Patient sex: M
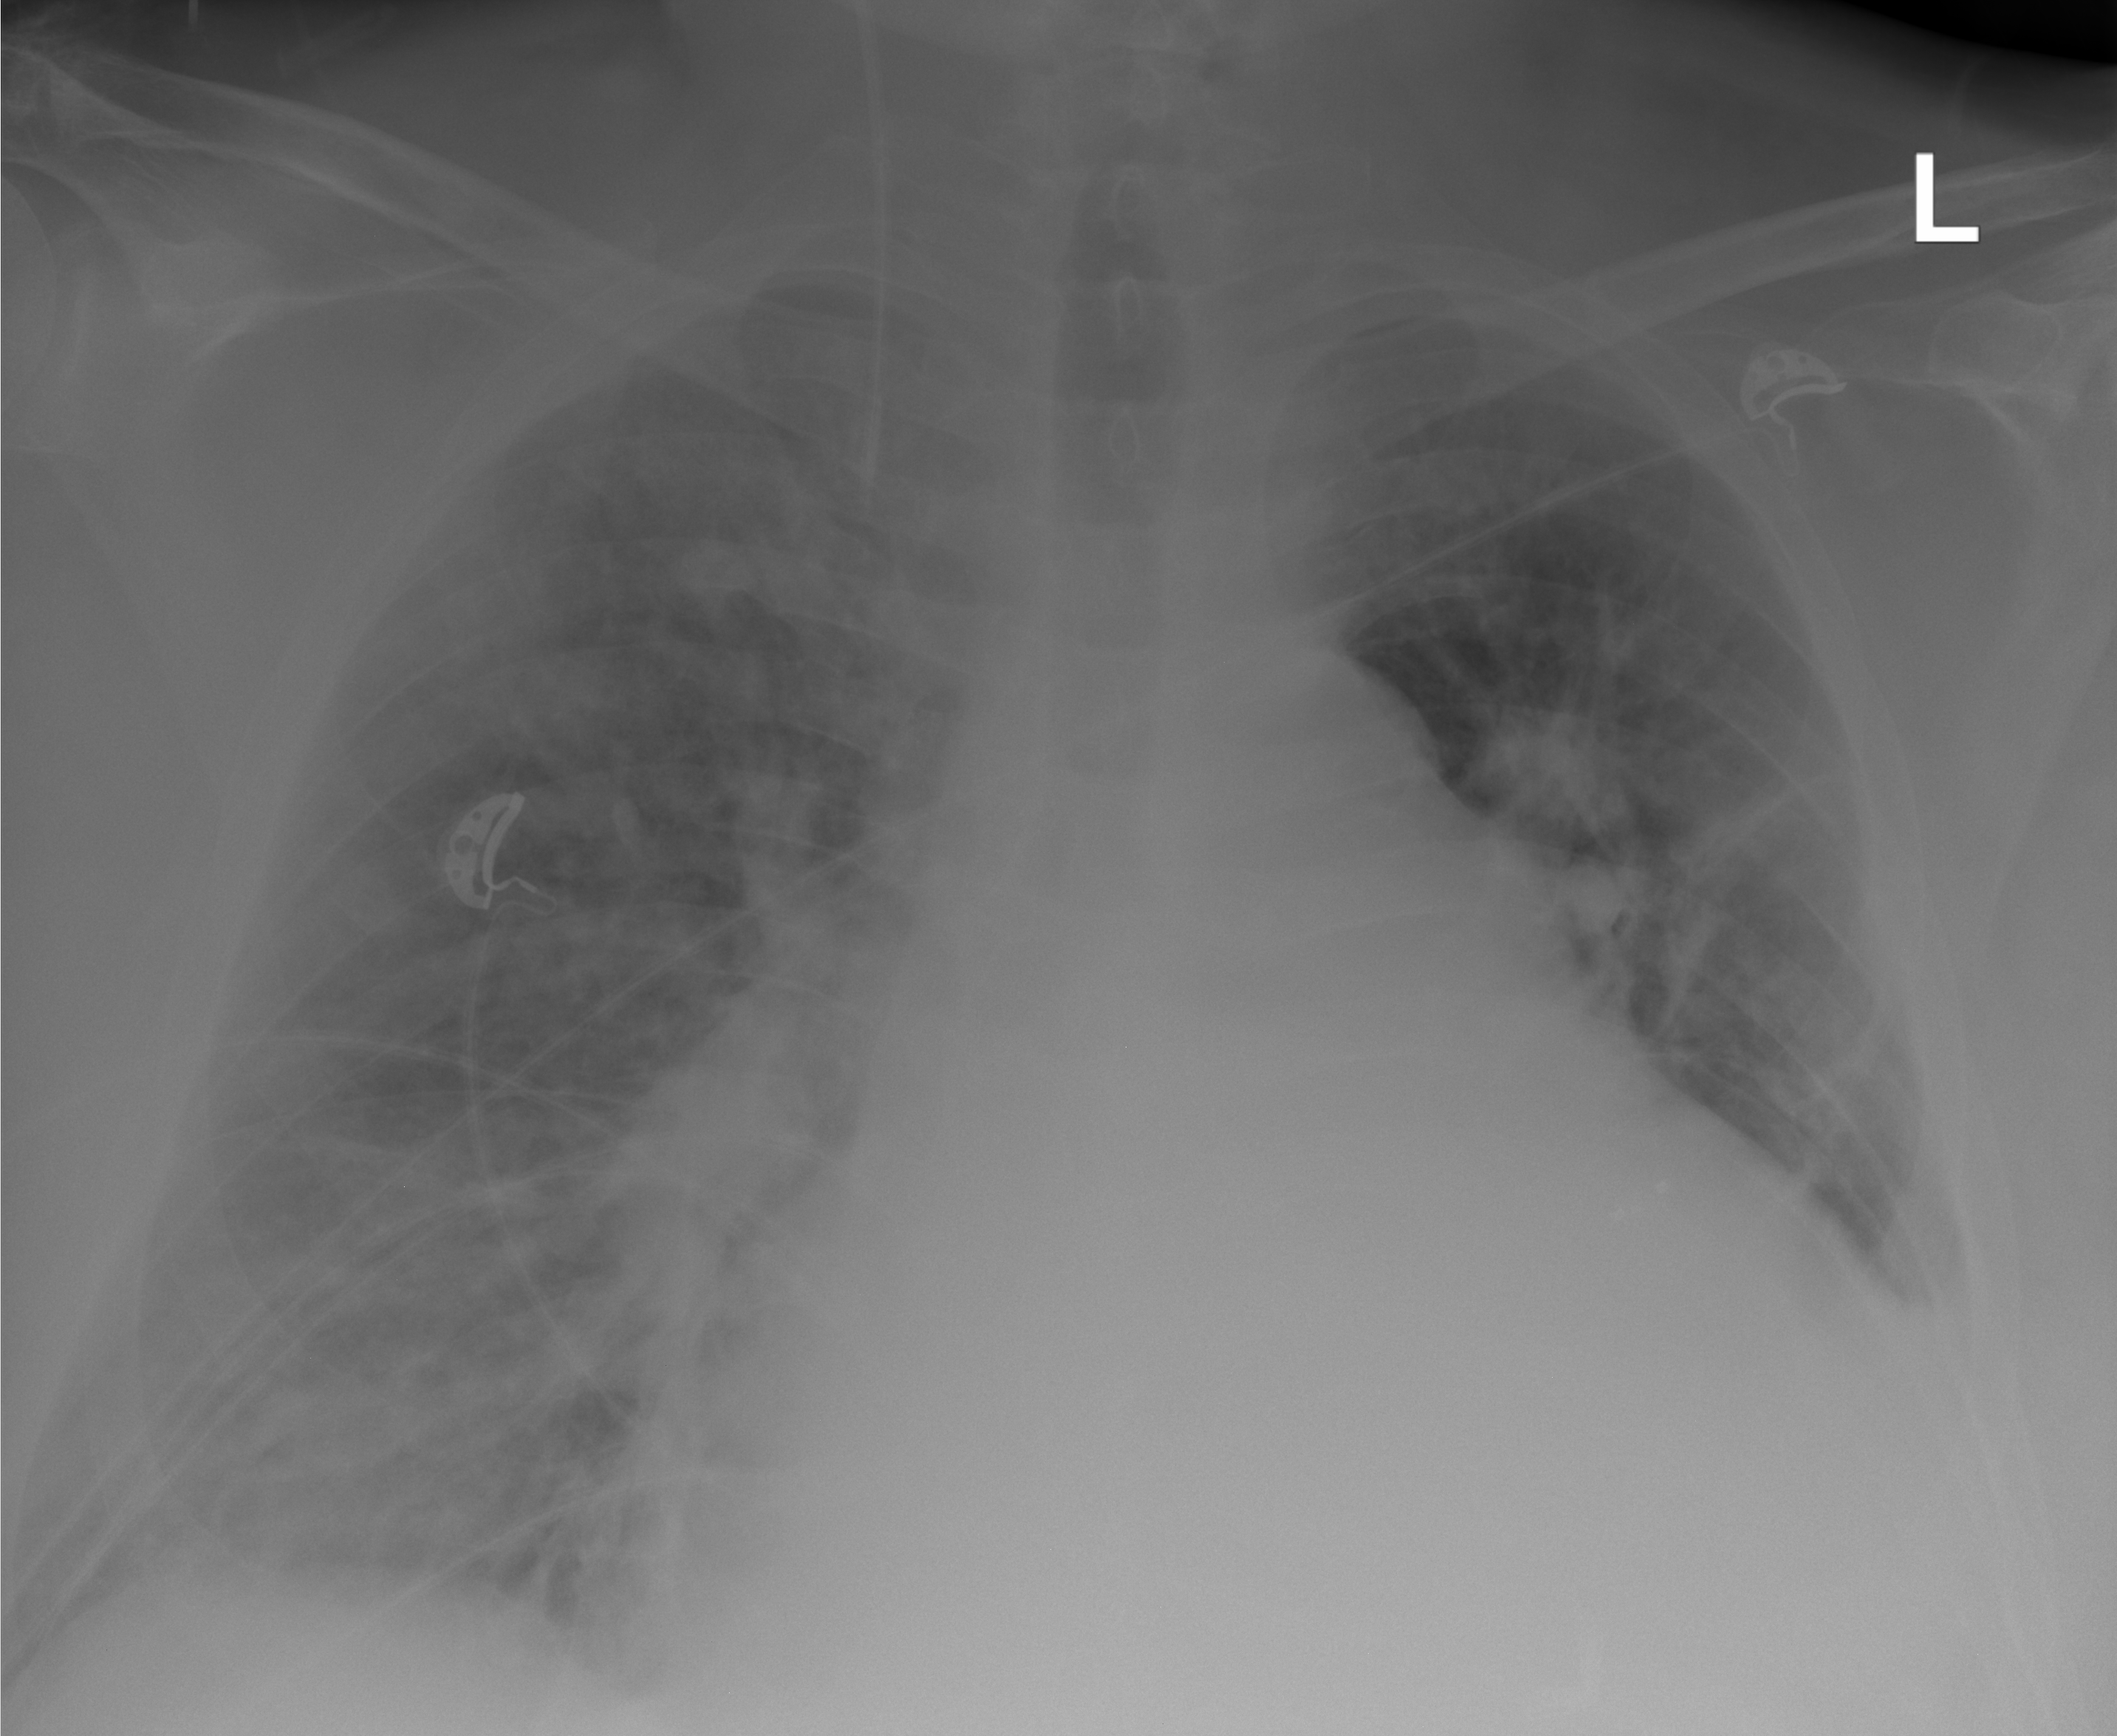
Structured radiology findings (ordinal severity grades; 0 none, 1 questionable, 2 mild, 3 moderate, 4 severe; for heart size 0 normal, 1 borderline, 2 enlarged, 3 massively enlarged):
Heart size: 3
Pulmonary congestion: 3
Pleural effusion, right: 0
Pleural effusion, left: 2
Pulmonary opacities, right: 2
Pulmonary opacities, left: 2
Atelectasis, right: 0
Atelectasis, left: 0